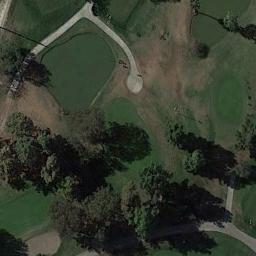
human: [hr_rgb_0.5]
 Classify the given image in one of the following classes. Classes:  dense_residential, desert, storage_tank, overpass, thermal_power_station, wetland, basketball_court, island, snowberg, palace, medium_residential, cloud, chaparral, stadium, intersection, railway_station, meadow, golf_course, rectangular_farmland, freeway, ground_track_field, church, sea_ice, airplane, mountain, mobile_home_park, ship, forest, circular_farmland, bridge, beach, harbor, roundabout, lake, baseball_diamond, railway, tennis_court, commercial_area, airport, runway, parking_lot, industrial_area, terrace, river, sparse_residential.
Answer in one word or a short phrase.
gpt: golf_course